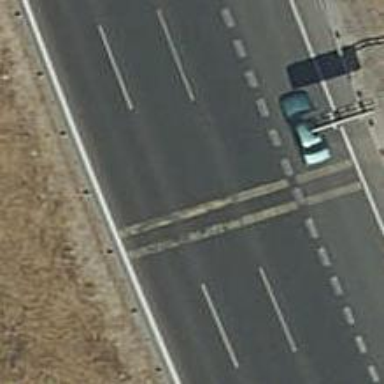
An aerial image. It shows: Motorway junction.